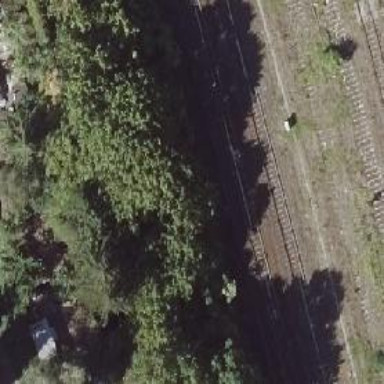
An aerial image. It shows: Railway with electrified contact lines.